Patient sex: M
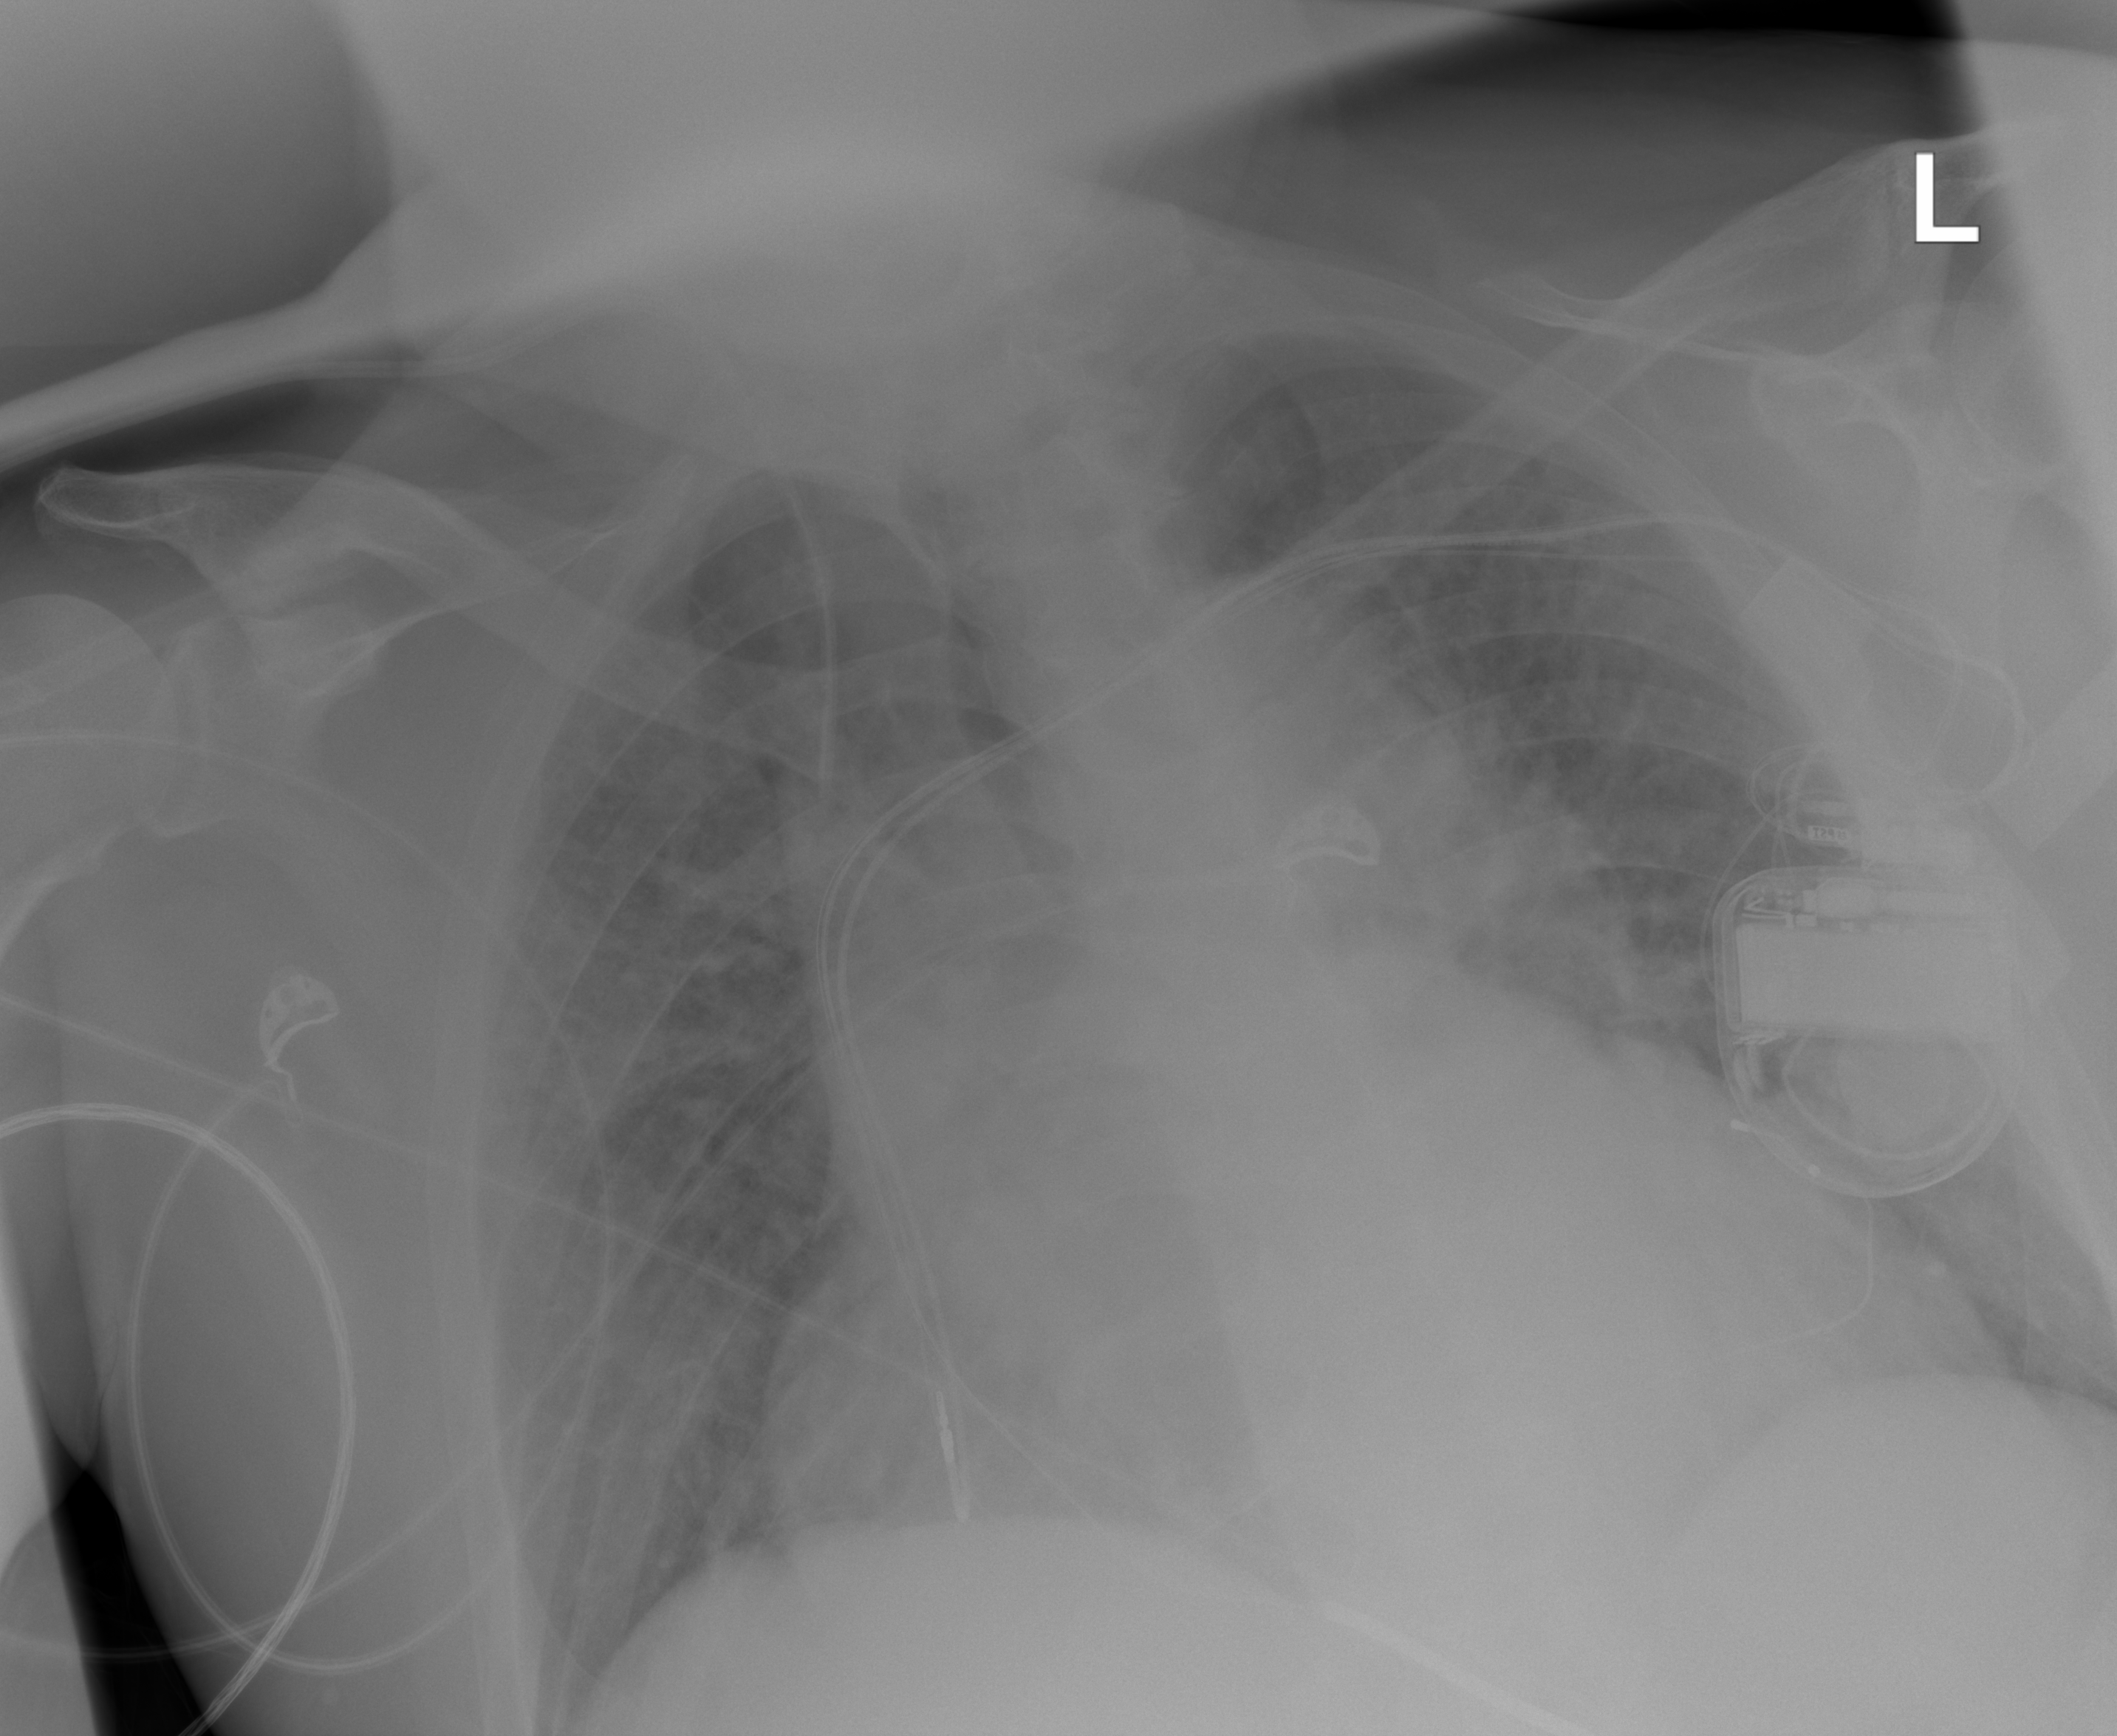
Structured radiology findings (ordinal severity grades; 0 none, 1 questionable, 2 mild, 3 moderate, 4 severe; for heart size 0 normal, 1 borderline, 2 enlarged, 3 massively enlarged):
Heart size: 3
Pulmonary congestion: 3
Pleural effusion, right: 0
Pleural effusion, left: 0
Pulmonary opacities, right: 3
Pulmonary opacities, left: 2
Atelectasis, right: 2
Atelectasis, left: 0